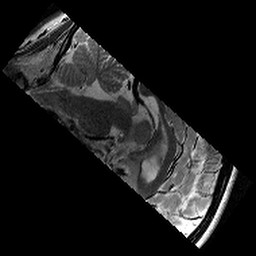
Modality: T2w
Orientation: sagittal
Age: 12
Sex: female
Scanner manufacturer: siemens
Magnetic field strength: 3 T
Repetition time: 9.23 s
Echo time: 0.067 s